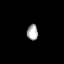
Tissue: lung
Cell type: Endothelial cells
Senescence score: 0.7661
Nuclear area (px): 169
Mean DAPI intensity: 172.349